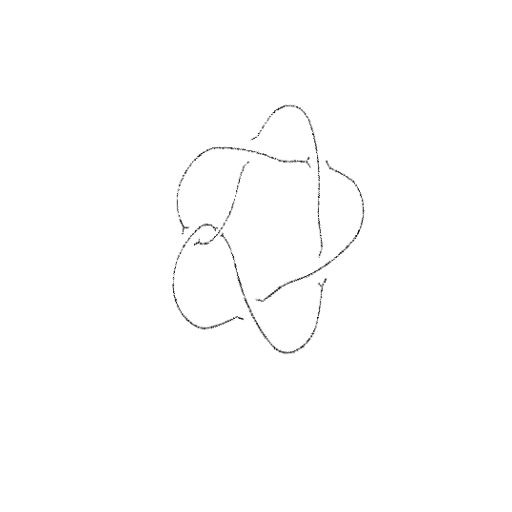
Crossing number: 6